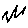
Label: zigzag